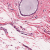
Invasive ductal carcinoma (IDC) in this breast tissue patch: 0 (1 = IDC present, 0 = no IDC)